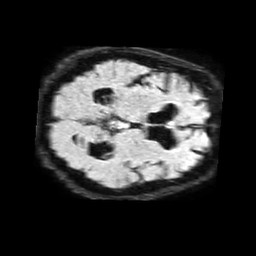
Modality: FLAIR
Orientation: axial
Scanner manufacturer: philips
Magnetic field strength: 1.5 T
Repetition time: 6 s
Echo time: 0.1012 s